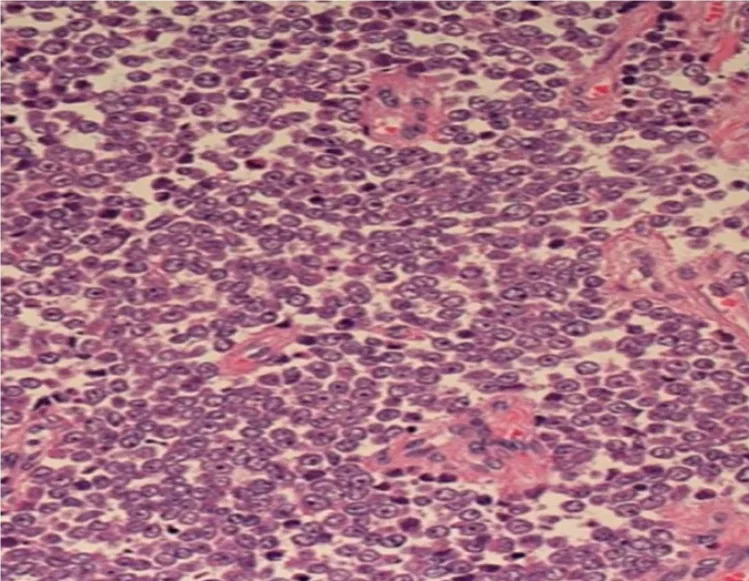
Microscopic view for the tumor showed uniform round small cells.
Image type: pathology (h&e)